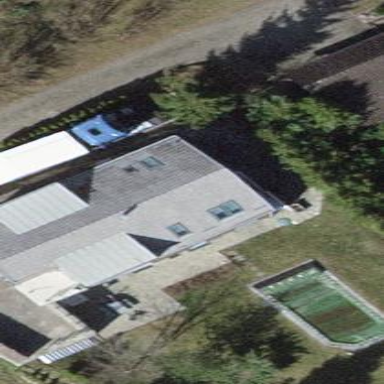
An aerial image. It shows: Building with tiled roof.